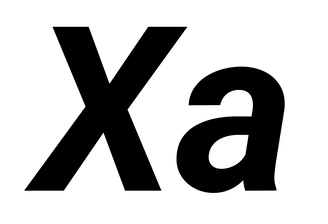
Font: Roboto-Italic_Bold_Italic